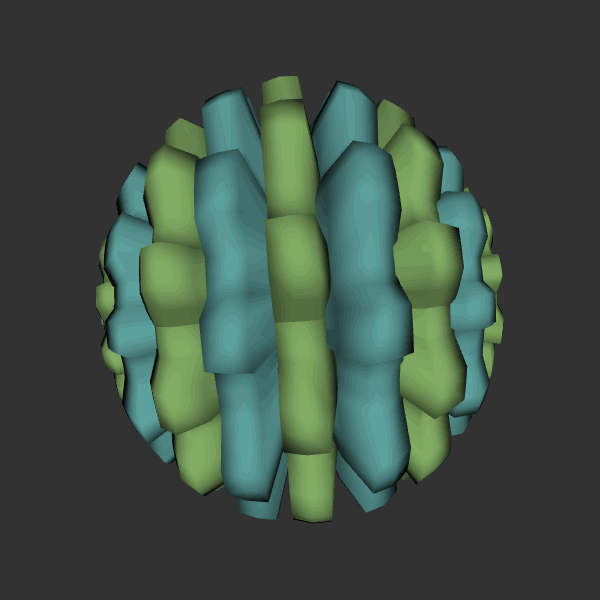
Background: dark